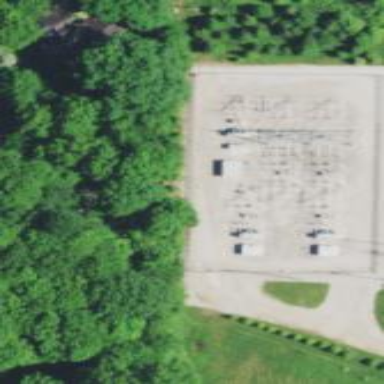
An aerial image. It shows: Power substation.